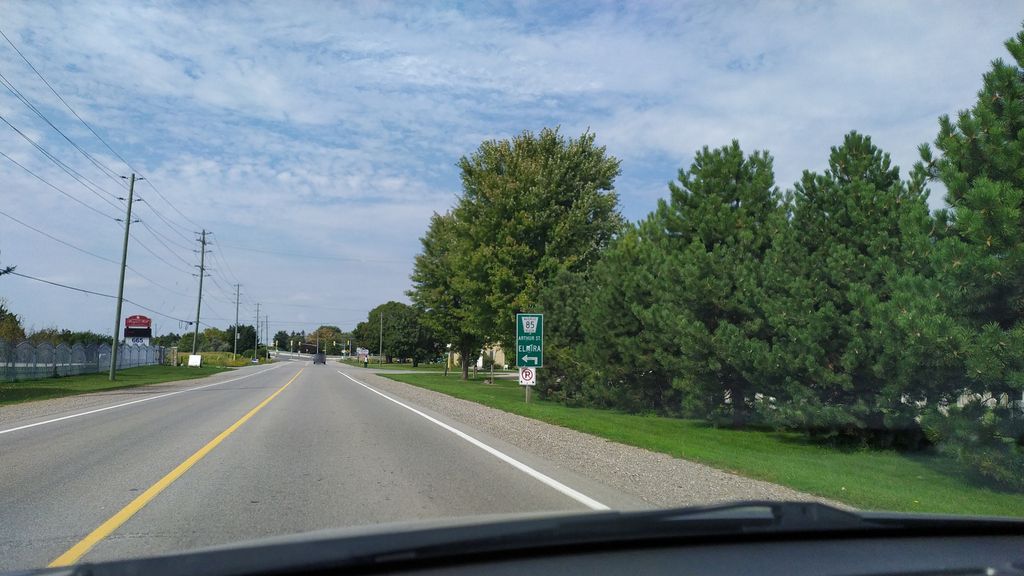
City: kitchener-waterloo